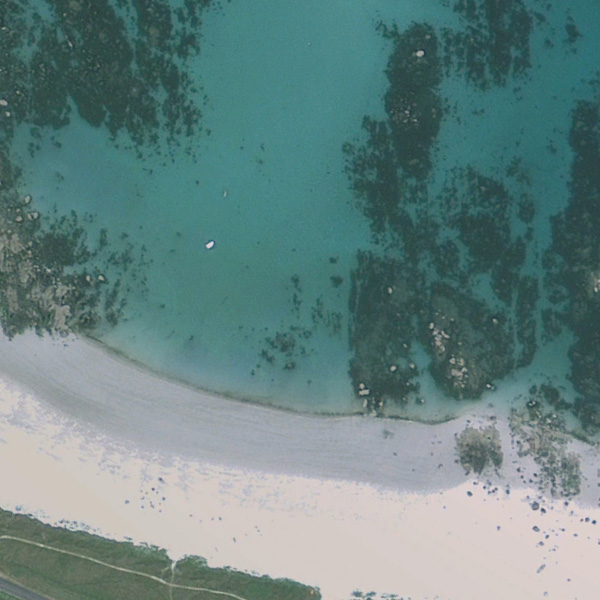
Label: Beach